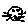
Label: cat